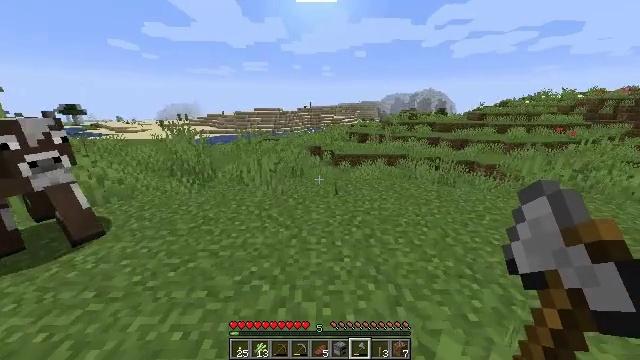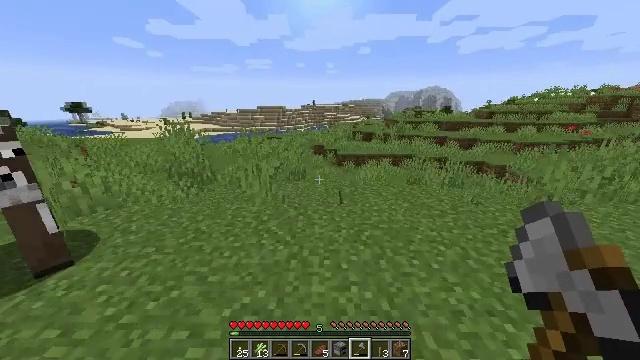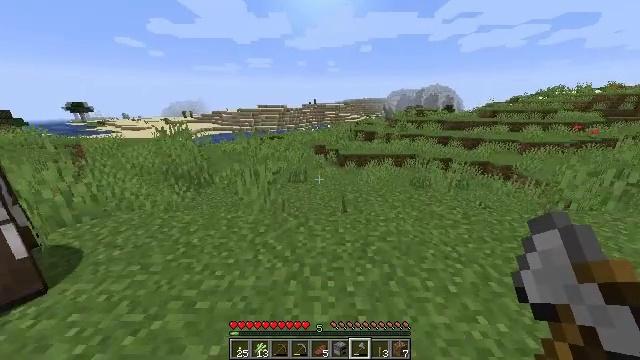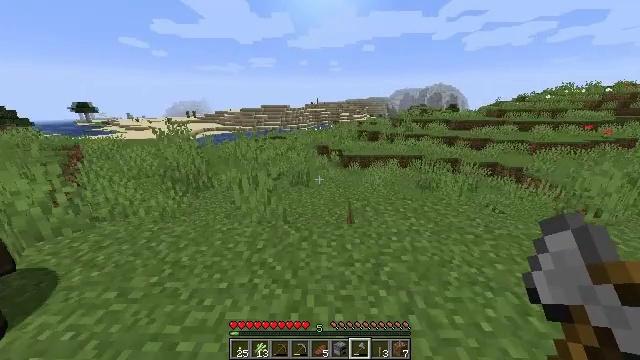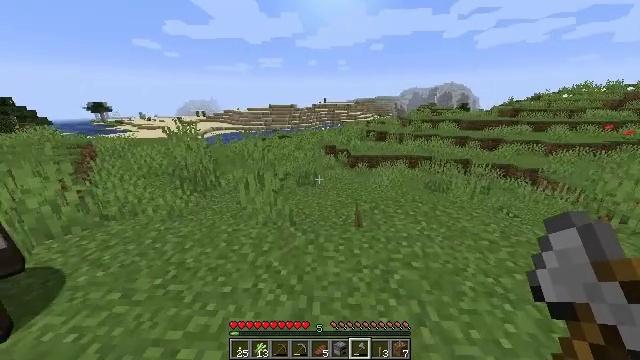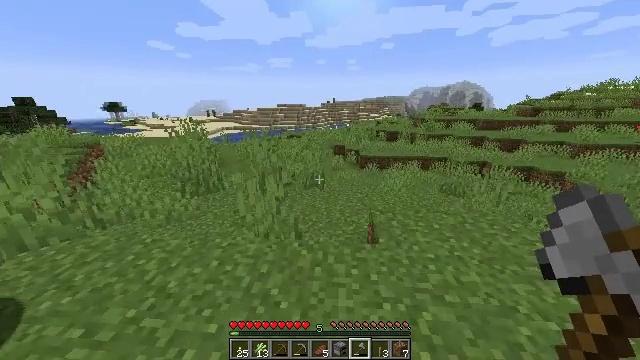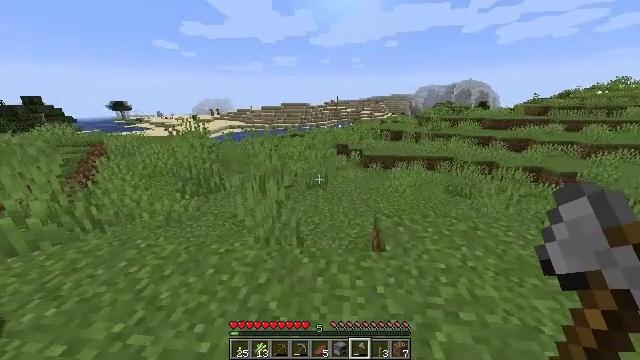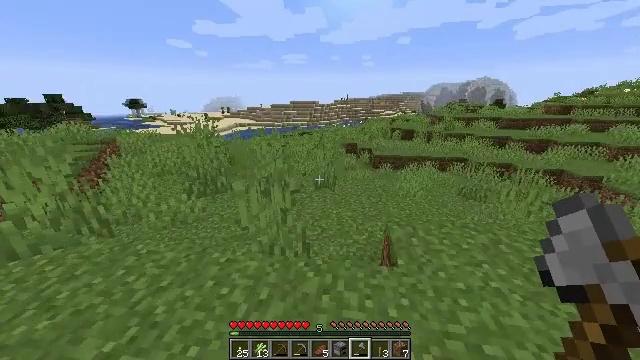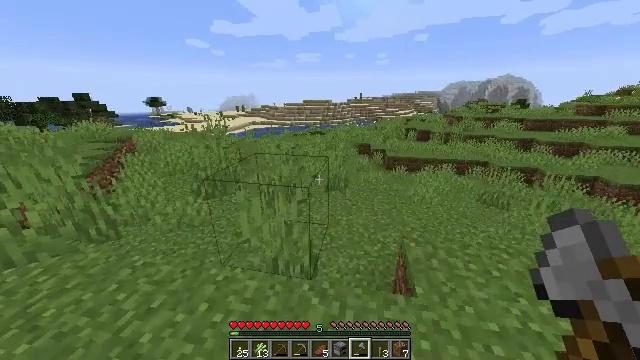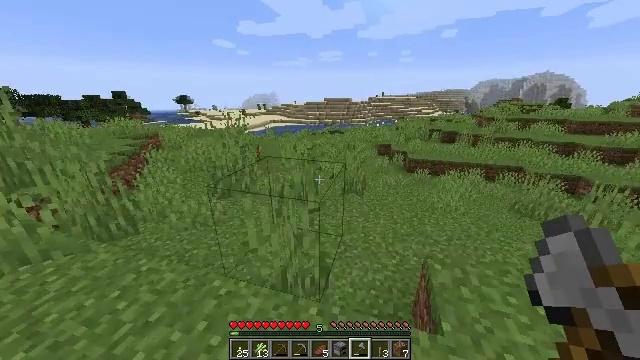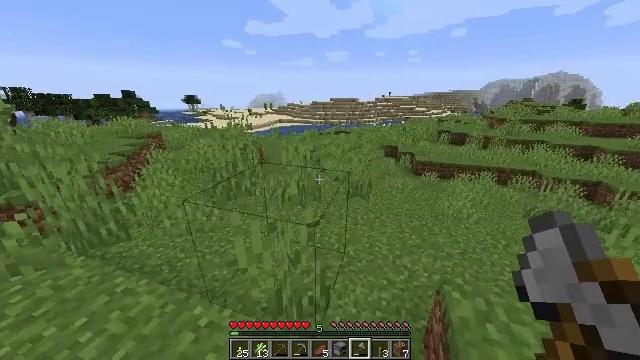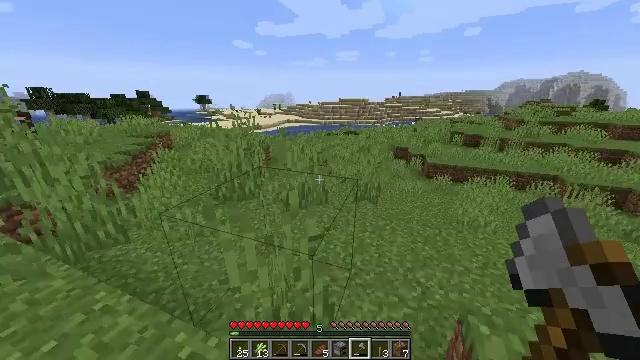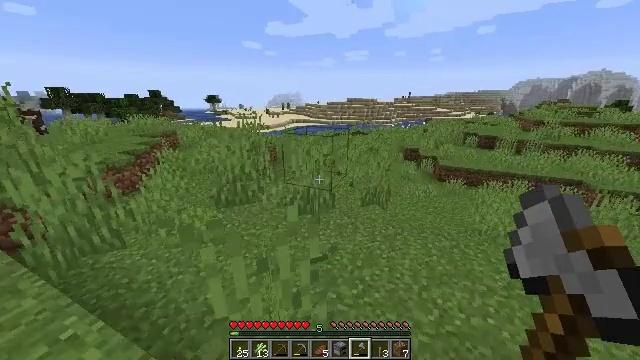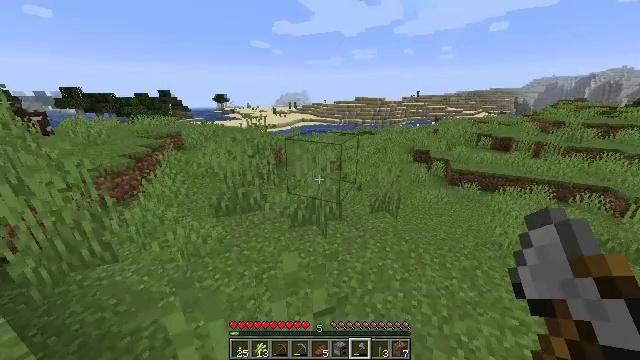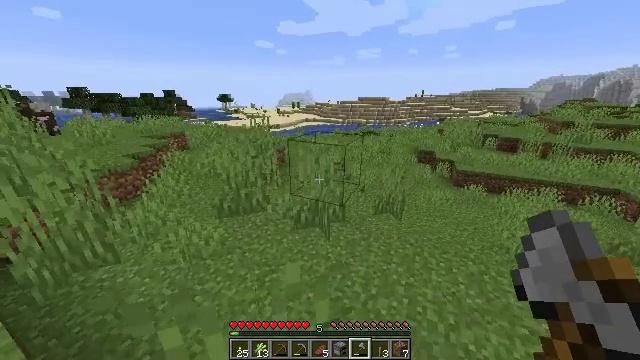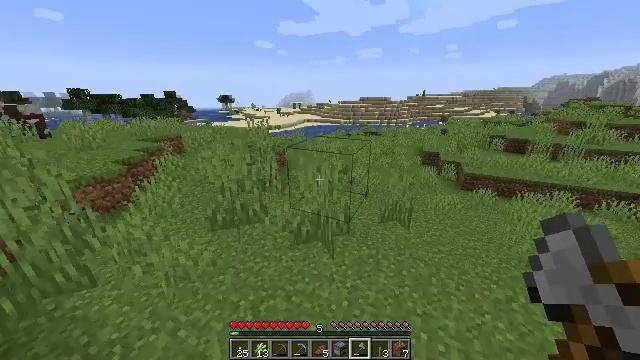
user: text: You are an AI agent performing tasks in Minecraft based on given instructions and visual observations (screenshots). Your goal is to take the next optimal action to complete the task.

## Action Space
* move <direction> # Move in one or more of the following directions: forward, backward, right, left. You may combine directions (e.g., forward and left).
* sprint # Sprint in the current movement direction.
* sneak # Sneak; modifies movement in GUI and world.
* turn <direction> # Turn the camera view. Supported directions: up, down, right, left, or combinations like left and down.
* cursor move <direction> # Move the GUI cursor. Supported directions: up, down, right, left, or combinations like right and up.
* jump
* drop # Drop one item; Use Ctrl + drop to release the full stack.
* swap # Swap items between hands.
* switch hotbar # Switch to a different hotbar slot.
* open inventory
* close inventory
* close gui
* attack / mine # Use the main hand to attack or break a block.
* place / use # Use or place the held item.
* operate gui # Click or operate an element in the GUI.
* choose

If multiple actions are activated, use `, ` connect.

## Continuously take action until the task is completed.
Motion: motion action
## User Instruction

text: Cut down the sugar cane stalks.
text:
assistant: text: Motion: move forward, sprint
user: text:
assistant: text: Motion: move forward, sprint
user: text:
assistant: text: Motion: move forward, sprint
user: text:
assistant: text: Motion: move forward, sprint, turn left
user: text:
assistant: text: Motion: move forward, sprint, turn left
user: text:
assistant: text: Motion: move forward, sprint
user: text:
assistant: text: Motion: move forward, sprint, turn left
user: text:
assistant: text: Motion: move forward, sprint, turn left
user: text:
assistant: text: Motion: move forward, sprint, turn left
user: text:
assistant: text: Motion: move forward, sprint, turn left
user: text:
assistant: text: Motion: move forward, sprint, turn left
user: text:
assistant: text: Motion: move forward, sprint, turn left
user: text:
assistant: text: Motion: move forward, sprint, turn left
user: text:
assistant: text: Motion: move forward, sprint
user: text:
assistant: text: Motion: move forward, sprint
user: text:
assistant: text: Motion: move forward, sprint
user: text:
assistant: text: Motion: move forward, sprint
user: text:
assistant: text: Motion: move forward, sprint
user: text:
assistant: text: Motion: move forward, sprint
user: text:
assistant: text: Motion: move forward, sprint
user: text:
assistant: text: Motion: move forward, sprint
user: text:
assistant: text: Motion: move forward, sprint
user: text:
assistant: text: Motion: move forward, sprint
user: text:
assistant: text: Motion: move forward, sprint
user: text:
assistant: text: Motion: move forward, sprint
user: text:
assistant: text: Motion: move forward, sprint
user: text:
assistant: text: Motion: move forward, sprint
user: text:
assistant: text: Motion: move forward, sprint
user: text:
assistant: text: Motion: move forward, sprint
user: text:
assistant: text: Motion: move forward, sprint